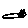
Label: cat